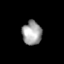
Tissue: skin
Cell type: Epithelial cells
Senescence score: 0.2149
Nuclear area (px): 451
Mean DAPI intensity: 161.674